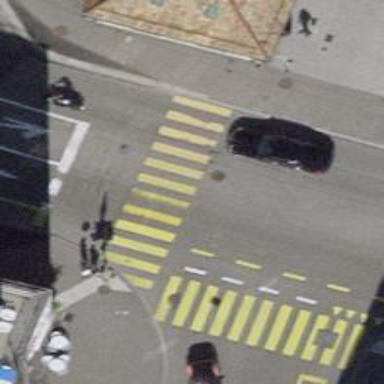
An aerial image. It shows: Road crossing with traffic signals and island.